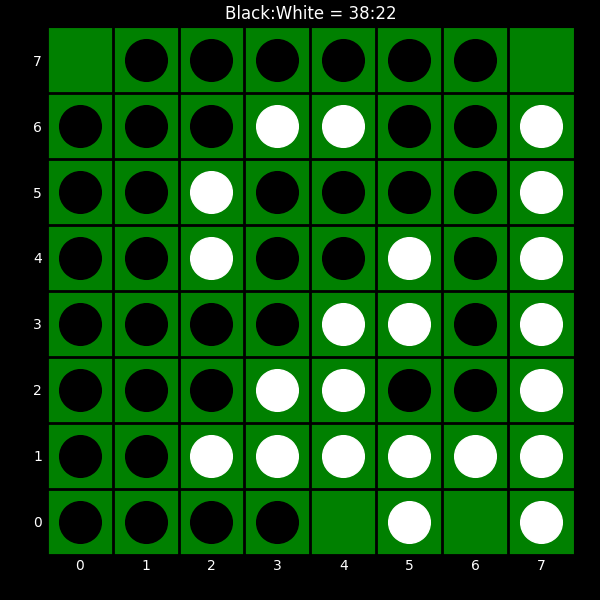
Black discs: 38
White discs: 22